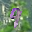
Label: 9